Interaction volume radius: 5 \u00c5
Interaction volume height: 15 \u00c5
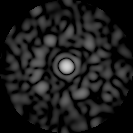
Disorder parameter: 0.8398